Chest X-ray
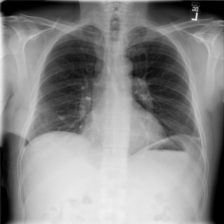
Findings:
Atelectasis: negative
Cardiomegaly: negative
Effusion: negative
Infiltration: negative
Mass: negative
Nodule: negative
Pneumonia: negative
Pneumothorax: positive
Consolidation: negative
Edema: negative
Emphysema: negative
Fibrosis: negative
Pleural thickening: negative
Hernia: negative